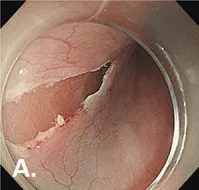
Images during endoscopic submucosal dissection. Endoscopic submucosal tunnel dissection is performed without any complication. (A) Initial incision of the mucosa after injection.
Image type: endoscopy (gi_endoscopy)